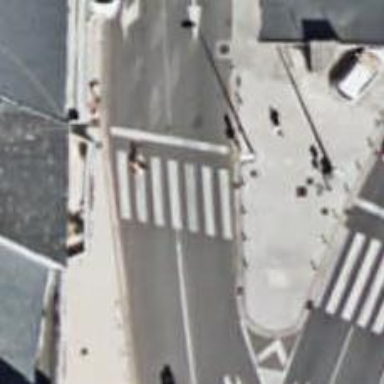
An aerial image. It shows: Crossing with traffic signals.